Question: I wanted to download this sample <URL>
The author did not attach solution file only the project(all source files inside the project folder).

How to create solution from those files?
## EDIT
Also it is ASP .NET MVC 2 project, and the oldest I got is ASP .NET MVC 4 and I use ASP .NET MVC 5.1 so running failed.
Is there a similar demo which I can just download and run to see how it works? I looked for a while month ago and now and I cannot find one.
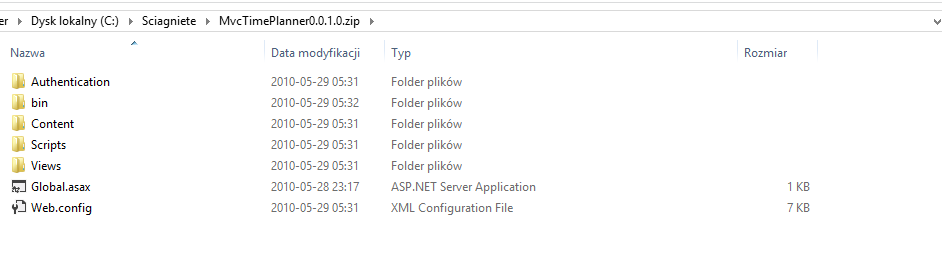
Answer: You should open that folder as a website by going to File > Open > Website in Visual Studio
For your other question, you should check <URL>.